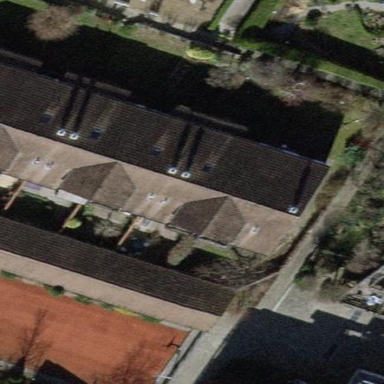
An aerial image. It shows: Gabled house with the roof oriented across.